Question: I'm reading a VB.NET code file that has a green band beside the line code. See this snapshot:

I also add that this method is an asynchronous method (its signature is shown in the snapshot).
Is it a warning suppression?
Thanks in advance for your help!
P.S.: Another important point is that 'ReturnValue' y a synchronous 'Sub'.
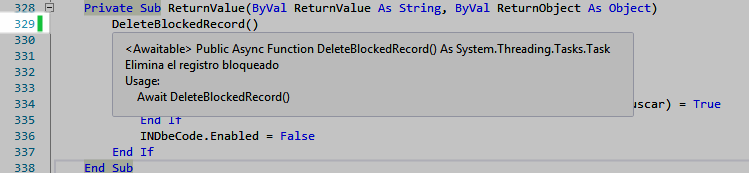
Answer: The bands tell you information about your current session in visual studio.
When you lines, you'll get a yellow band shown next to them.
When you the file, the band turns green.
The bands will not be retained if you close and re-open the file.
So from your screenshot, I can tell that you've edited line 329 (maybe added it) during your current session and that that change has been saved to disk.